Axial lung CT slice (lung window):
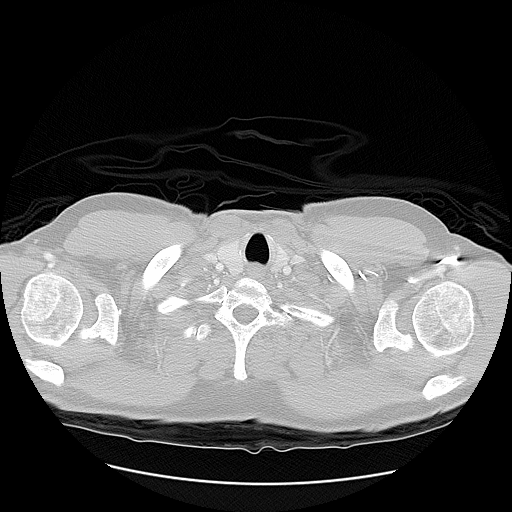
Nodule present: no